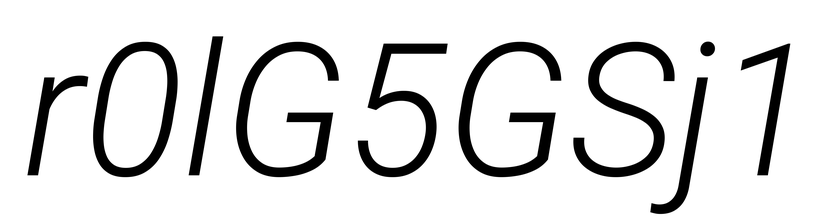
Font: Roboto-Italic_Light_Italic